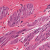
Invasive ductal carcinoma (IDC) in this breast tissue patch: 0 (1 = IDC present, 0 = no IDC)